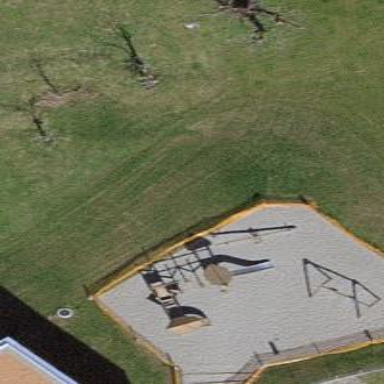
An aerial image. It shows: Playground area for leisure activities on the land.